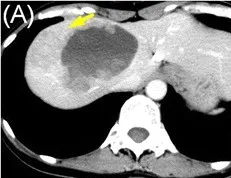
Sequential images of abdominal computed tomography (CT). These images are from September 2012 There is a metastatic tumor in the right lobe of the liver (a).
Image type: radiology (ct)